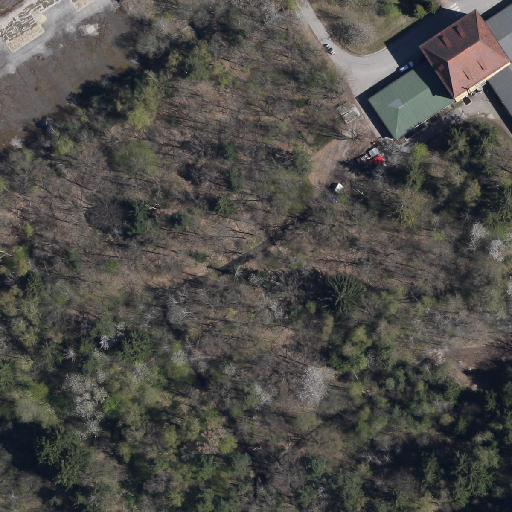
Referring expression: paved road